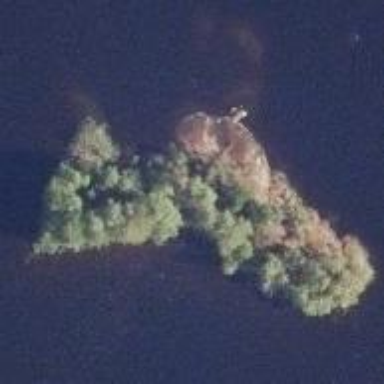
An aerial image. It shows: Islet.